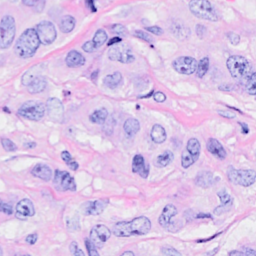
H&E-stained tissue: Breast